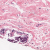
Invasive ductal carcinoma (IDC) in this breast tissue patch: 0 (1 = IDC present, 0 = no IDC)